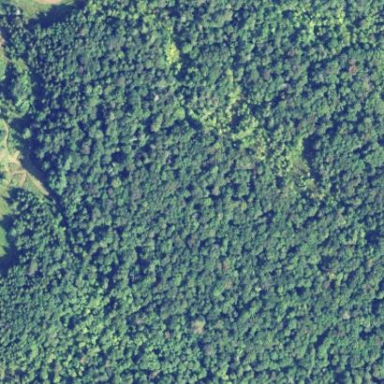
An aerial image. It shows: Detached parcel of Forest Preserve designated as nature reserve.